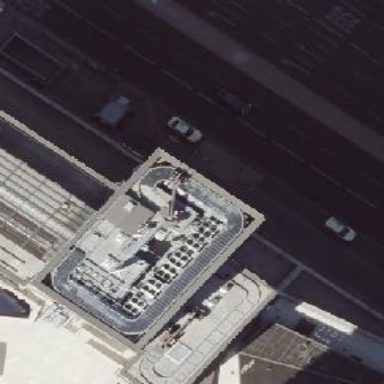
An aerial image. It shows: Hotel building.